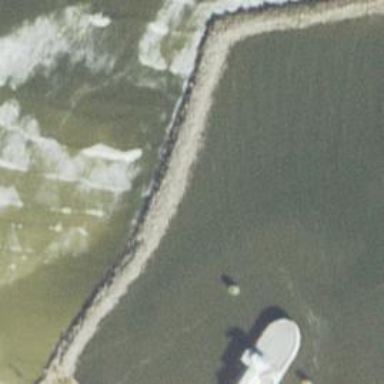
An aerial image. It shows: Breakwater structure.